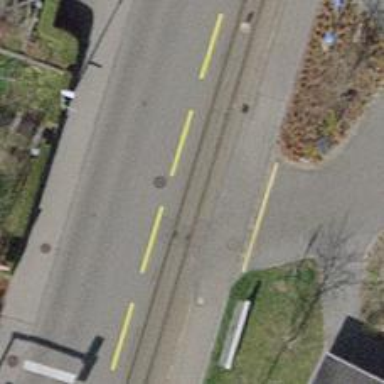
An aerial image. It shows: Railway level crossing.